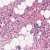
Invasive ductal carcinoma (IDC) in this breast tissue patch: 1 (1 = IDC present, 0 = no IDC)